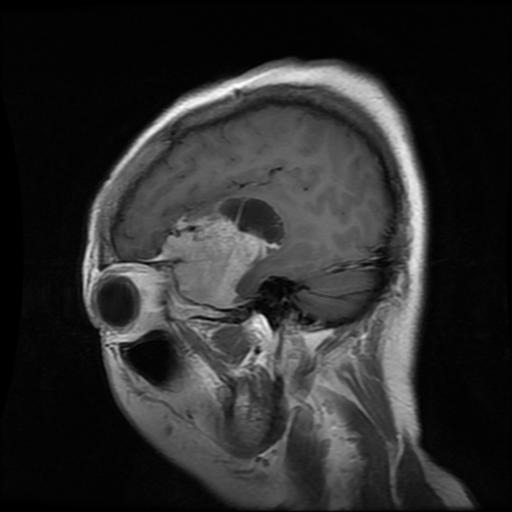
Label: meningioma